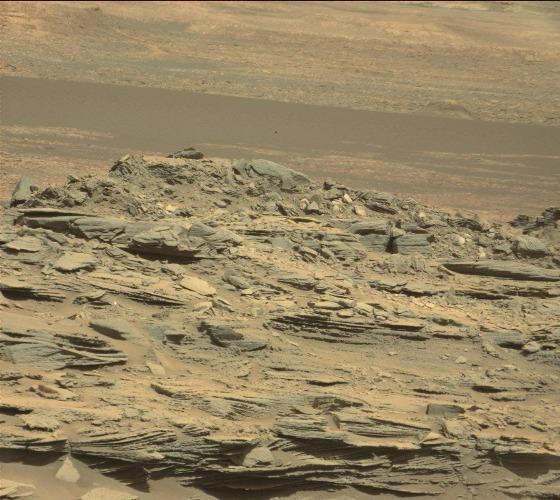
Terrain classes present: Bedrock, Gravel / Sand / Soil, Shadow